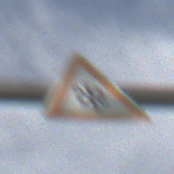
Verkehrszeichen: SchneeOderEisglaette
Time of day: MorningAfternoon
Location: Outdoor (Nature)
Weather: PartlyCloudy
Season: NotSpecified
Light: Natural